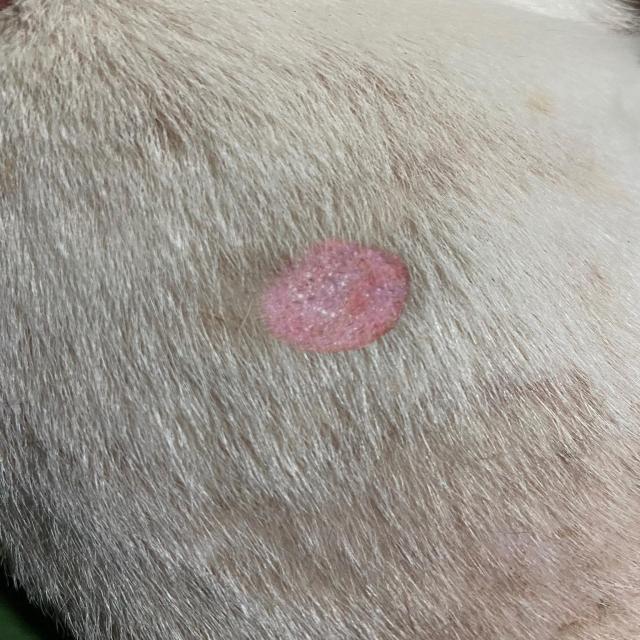
Canine ringworm (Dermatophytosis) — fungal infection caused by Microsporum or Trichophyton. Presents with circular alopecia, scaling, crusting, and broken hairs.